Question: I want to update a VSTO addin for word I create without let VSTO automatic update launch. In fact, my end-users have not enough rights for installing.
I only want to update it, not install because first install will be done with vsto installation from VS publish folder with administrator rights.
To update, I copy
'''
MyWordAddIn.dll
MyWordAddin.dll.manifest
'''
from publish folder to appData folder where my addin is installed.
When I launch my word document which is linked with my VSTO file. I have an error

Sorry for french, It said that there's already another version which is installed.
But when I launch it the second, third... time, I have no error.
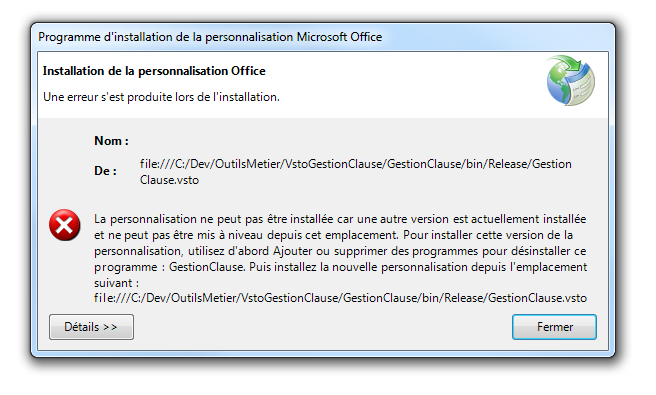
Answer: It appears that you did not disable ClickOnce from automatically installing updates on application startup. That would explain why your application is detecting that there is a new version in the publish folder and attempting to install the update. Then, the error is occurring because you already manually updated the DLL in the appData folder, so when it see's that publish folder contains a DLL with the same version number, it gives the error stating that it's already installed.
You can disable the autoupdate by going into your startup project's settings in VS, clicking the publish tab, and then press the update button and set it to never check for updates.